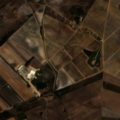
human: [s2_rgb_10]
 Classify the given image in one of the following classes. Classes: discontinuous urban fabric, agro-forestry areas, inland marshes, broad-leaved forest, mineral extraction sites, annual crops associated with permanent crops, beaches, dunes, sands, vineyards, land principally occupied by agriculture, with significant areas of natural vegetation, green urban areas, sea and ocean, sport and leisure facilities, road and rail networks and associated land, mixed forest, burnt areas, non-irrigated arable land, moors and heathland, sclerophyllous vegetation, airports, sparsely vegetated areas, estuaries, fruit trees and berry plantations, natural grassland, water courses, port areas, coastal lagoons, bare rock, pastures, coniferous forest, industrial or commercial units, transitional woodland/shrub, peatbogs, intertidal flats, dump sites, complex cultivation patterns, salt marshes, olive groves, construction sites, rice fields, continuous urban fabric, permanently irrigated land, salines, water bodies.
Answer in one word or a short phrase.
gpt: non-irrigated arable land, permanently irrigated land, vineyards, pastures, complex cultivation patterns